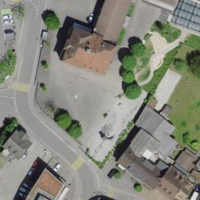
EUNIS habitat code: 54
Species observed at this site:
Cardamine heptaphylla